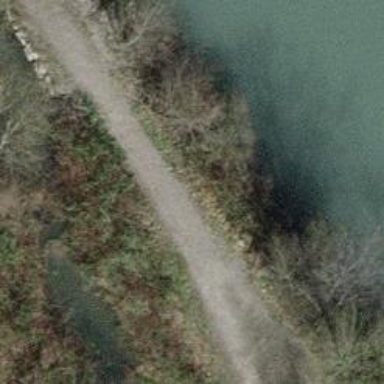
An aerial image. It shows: Path.